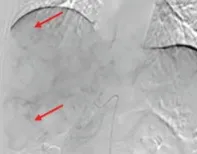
Abdominal magnetic resonance imaging (MRI) evaluation. One month after embolization, digital subtraction angiography (DSA) showed a significant reduction in abnormal vascular shadows in the tumor (C).
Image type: radiology (mri)